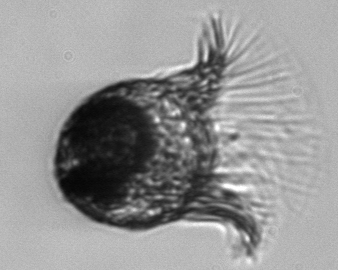
Label: Pelagostrobilidium